Interaction volume radius: 10 \u00c5
Interaction volume height: 20 \u00c5
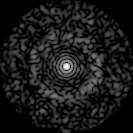
Disorder parameter: 0.8281